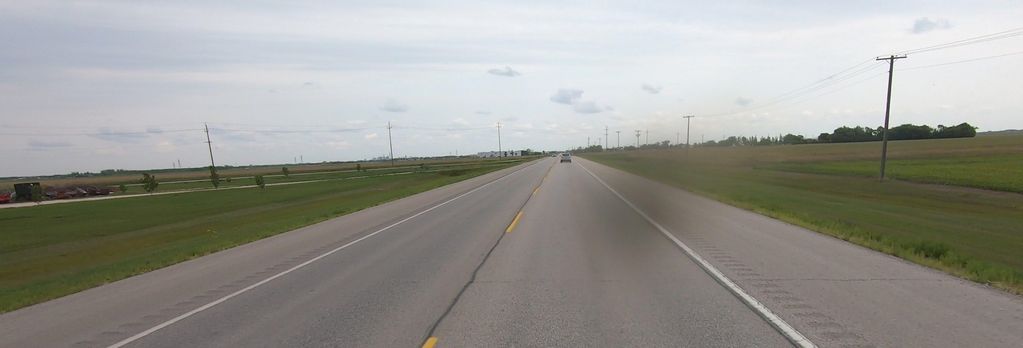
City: winnipeg